Question:
I need something like this, the image list several tabs each when clicked takes you to its respective form within the window, I just need the look and feel of something like this.
But instead of stacking tabs horizontally I need them stacked up vertically. I just need 3 multiple forms in 3 different tabs. I want the basic look and feel like the window when you right click - .
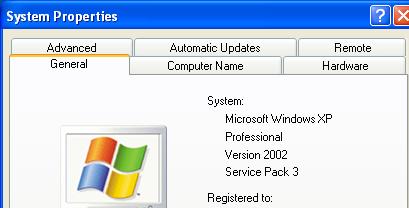
Answer: The TabControl has a property called 'Alignment' with four possible enum-values (Top, Left, Right, Bottom). By default the value is set to Top but if you set it to Left, the tabs will appear on the left side of the TabControl.
'''
YourTabControl.Alignment = TabAlignment.Left;
'''